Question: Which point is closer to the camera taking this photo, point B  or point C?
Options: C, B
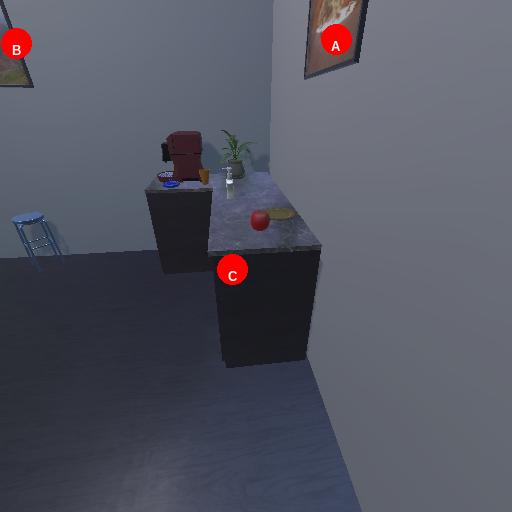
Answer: C